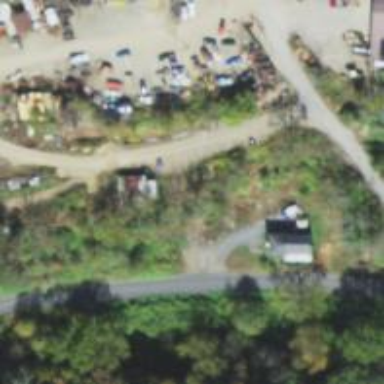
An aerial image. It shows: Scrap yard located in industrial area.